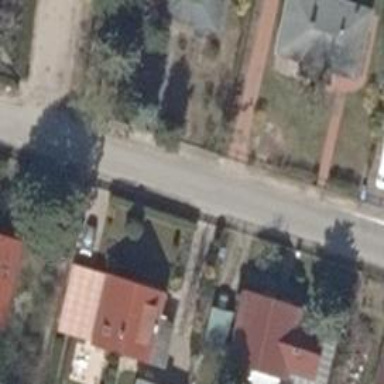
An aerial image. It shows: Driveway.